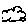
Label: cloud